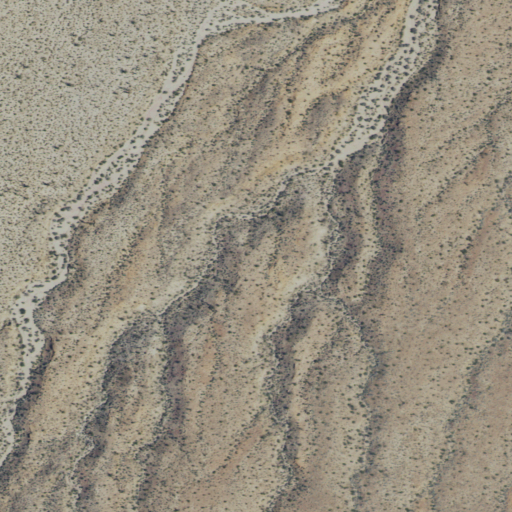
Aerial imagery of plain(s) in California named Yaqui Meadows containing shrub and barren land